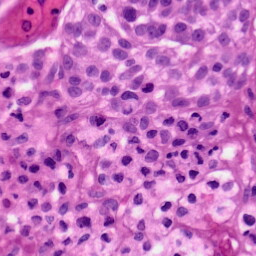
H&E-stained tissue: Skin